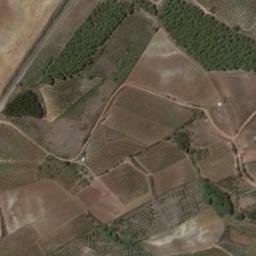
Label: terrace